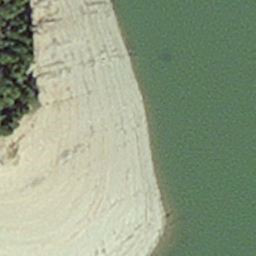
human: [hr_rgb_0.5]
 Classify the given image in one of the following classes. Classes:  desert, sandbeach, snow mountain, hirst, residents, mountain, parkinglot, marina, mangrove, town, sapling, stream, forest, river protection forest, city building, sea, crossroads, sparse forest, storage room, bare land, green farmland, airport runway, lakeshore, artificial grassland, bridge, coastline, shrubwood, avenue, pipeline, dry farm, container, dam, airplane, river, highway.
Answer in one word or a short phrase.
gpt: hirst